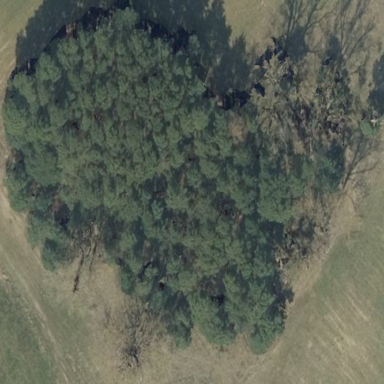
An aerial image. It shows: Evergreen forest with needle-leaved trees.